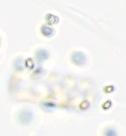
Label: Phaeocystis